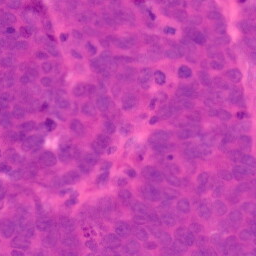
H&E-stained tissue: Colon